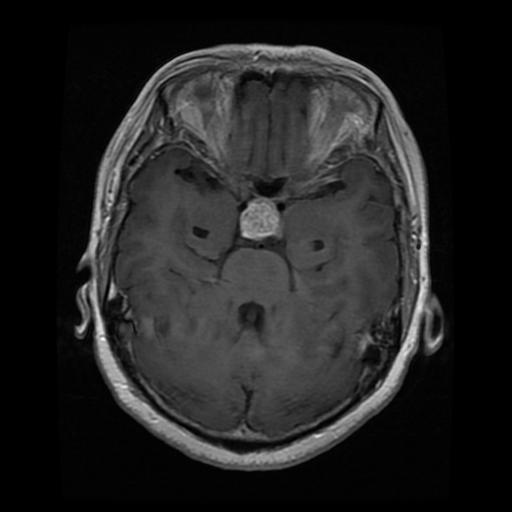
Label: pituitary